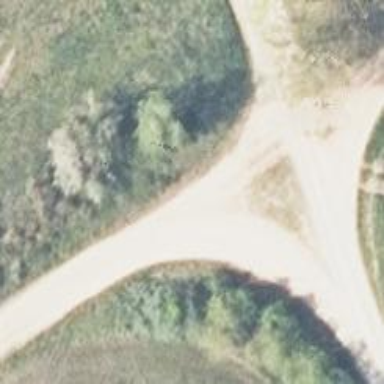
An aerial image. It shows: Sandy track road with grade3 tracktype.